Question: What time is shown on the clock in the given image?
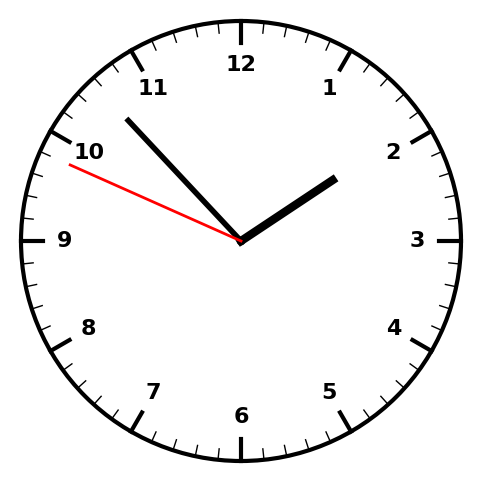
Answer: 01:52:49